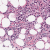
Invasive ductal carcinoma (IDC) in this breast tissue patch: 1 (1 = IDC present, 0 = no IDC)